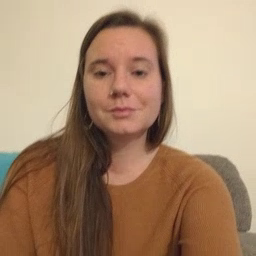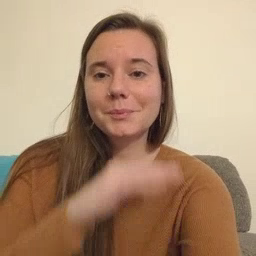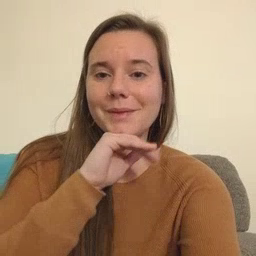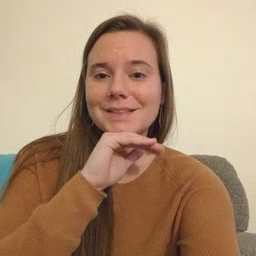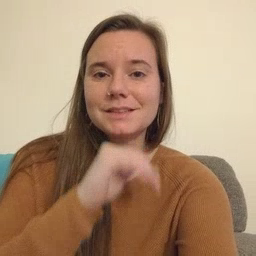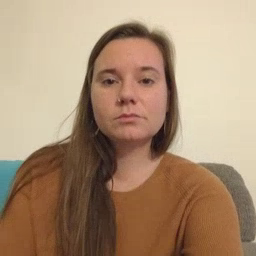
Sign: pig